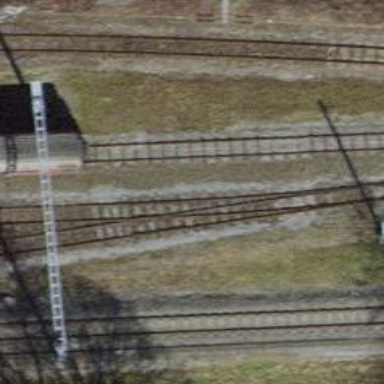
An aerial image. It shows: Narrow-gauge railway yard with electrified contact lines.